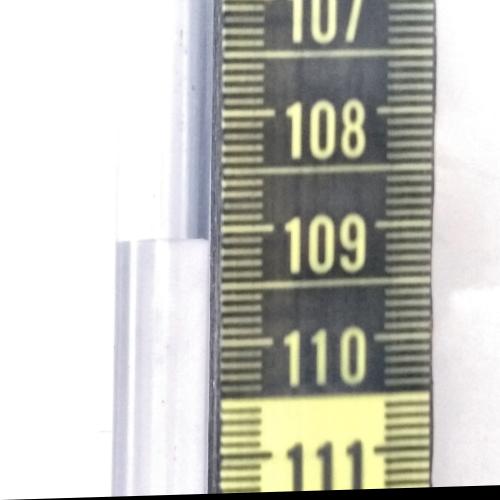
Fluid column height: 109.1 cm